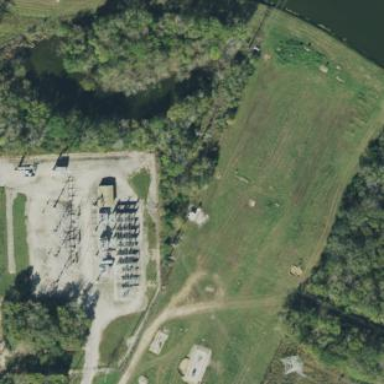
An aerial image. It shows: Outdoor distribution substation protected by fence.